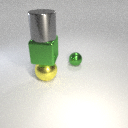
small green metal sphere behind large yellow metal sphere